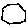
Label: hexagon